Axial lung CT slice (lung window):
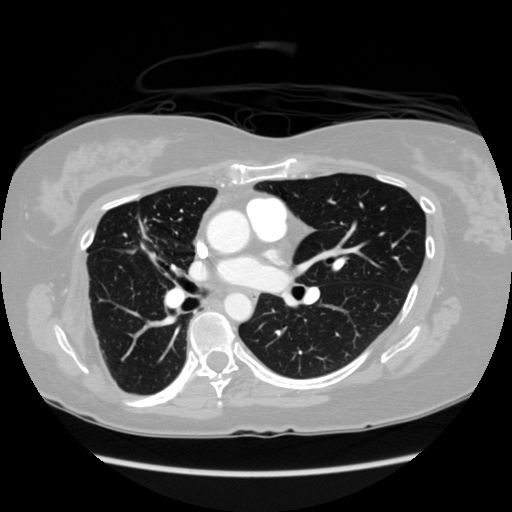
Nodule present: no